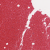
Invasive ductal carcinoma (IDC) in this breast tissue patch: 0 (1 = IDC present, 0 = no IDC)